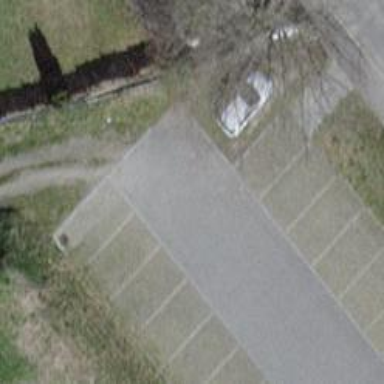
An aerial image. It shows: Road serving as parking aisle.